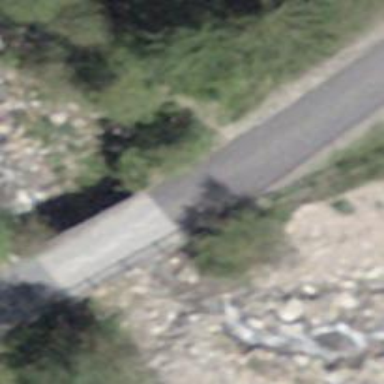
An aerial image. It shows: Paved unclassified road on bridge.